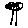
Label: tree